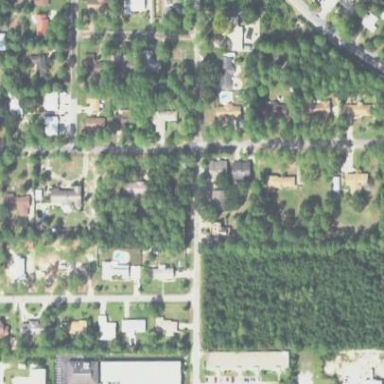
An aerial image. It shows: Single-family residential area.